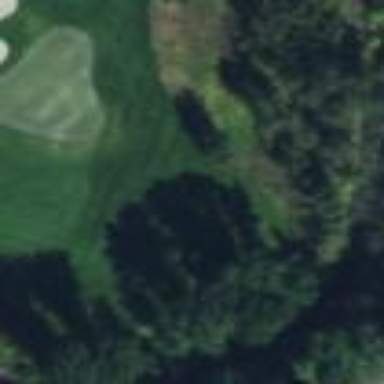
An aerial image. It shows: Rough area on grassy golf course.